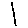
Label: line